Question: I am using 'Vaadin 7 rc2'. Also know, that I am fairly new to 'Vaadin' at all.
I would like to create a custom 'TextField' which has the required start at the right of the 'input', and which highlights the 'input' istead of showing the exclamation mark when the validation fails:

(I have a select box on the screenshot, but you get the idea ....)
How could I achieve this? The <URL> has a custom widget tutorial but as far as I have seen that is not what I want.
Any help is appreciated!
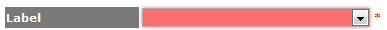
Answer: I think the solution is to create my own widget, which I can style and display as I want.